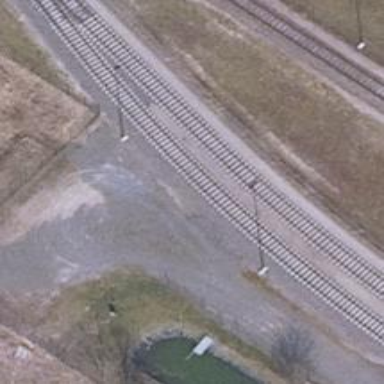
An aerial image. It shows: Railway yard with building passage tunnel.